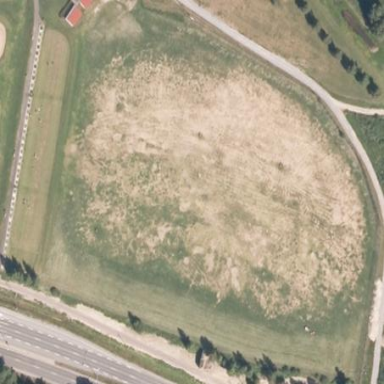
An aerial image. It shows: Driving range for golf with grass surface.